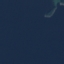
Land use / land cover: SeaLake